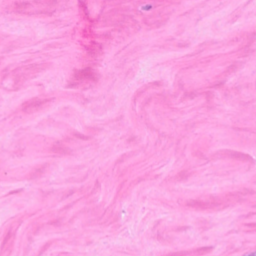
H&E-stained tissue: Breast